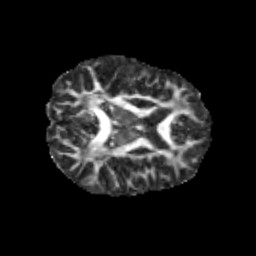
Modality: FA
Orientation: axial
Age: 9
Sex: male
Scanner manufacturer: siemens
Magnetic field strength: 3 T
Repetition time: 3.8 s
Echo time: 0.07 s